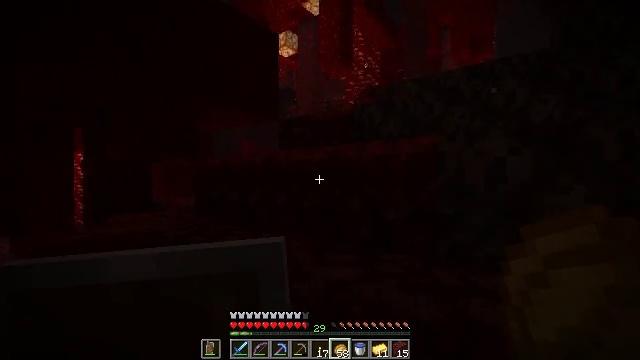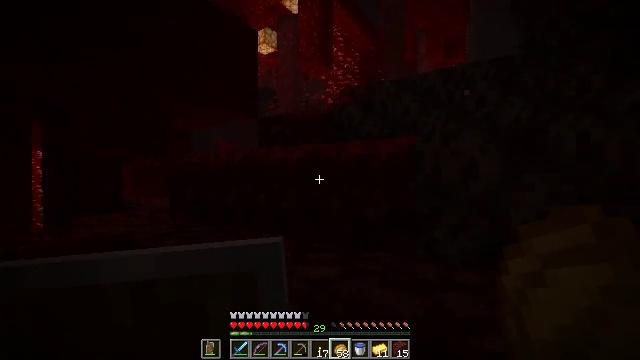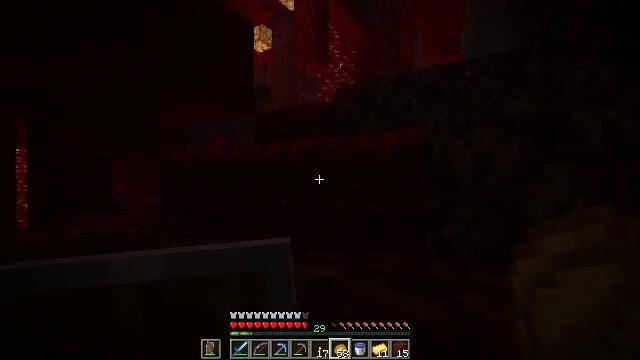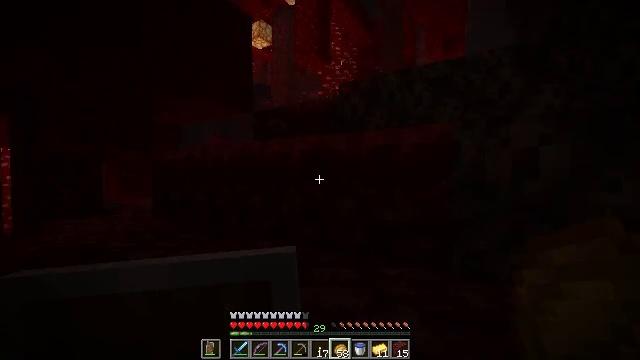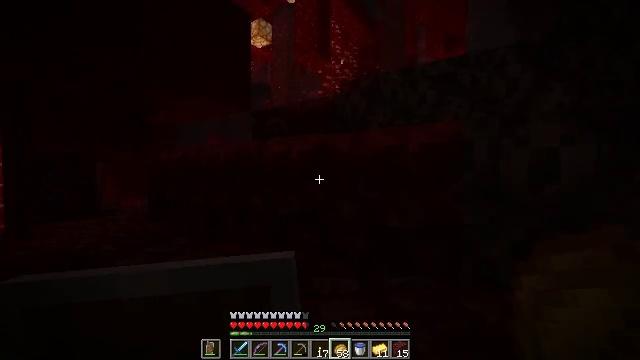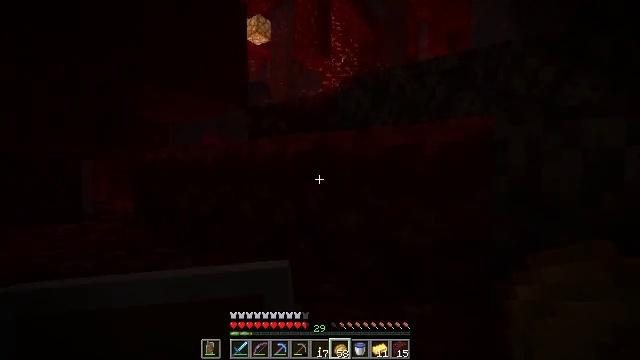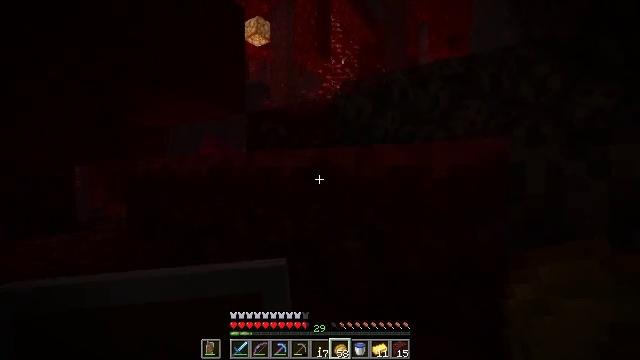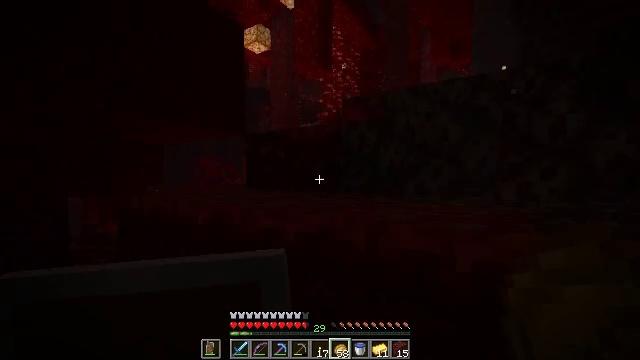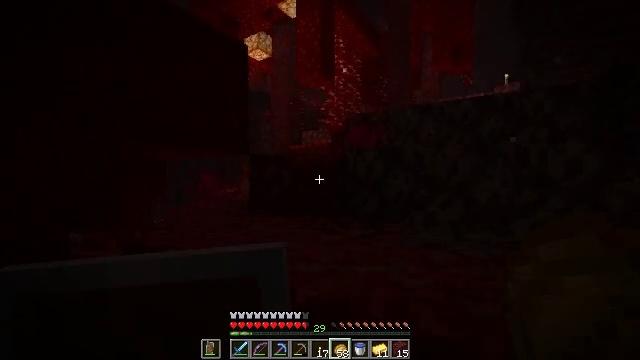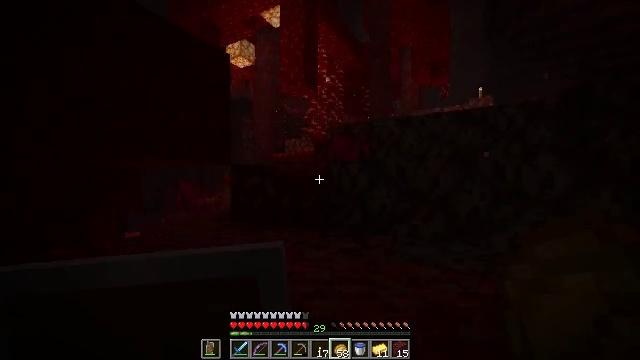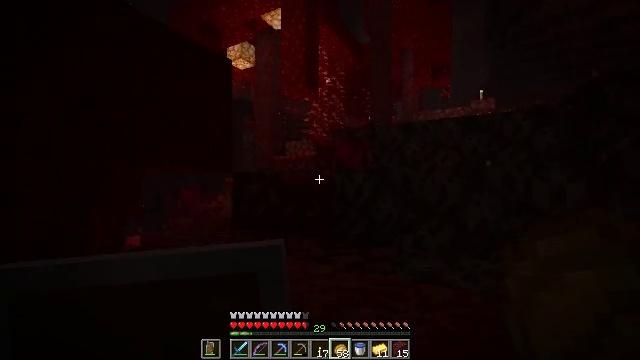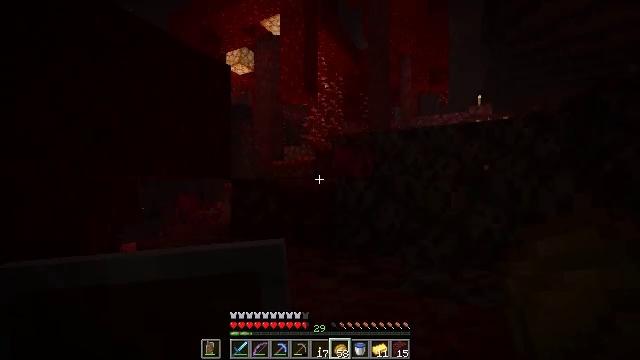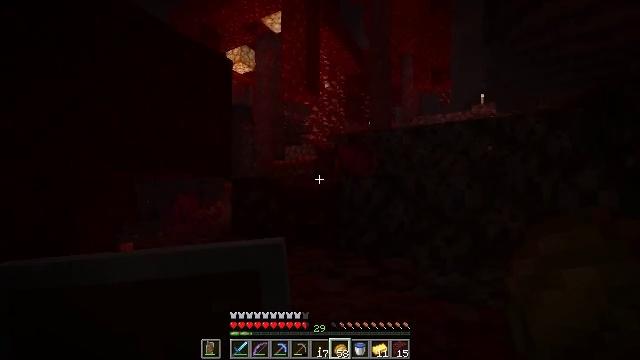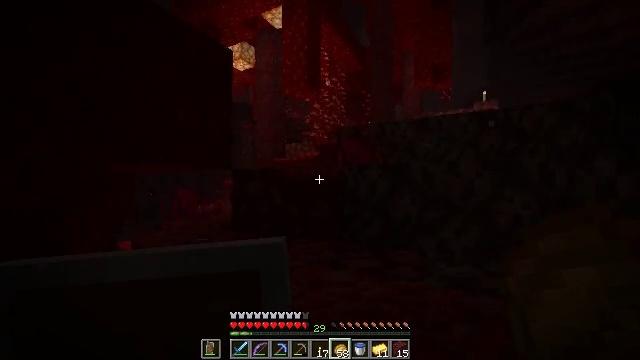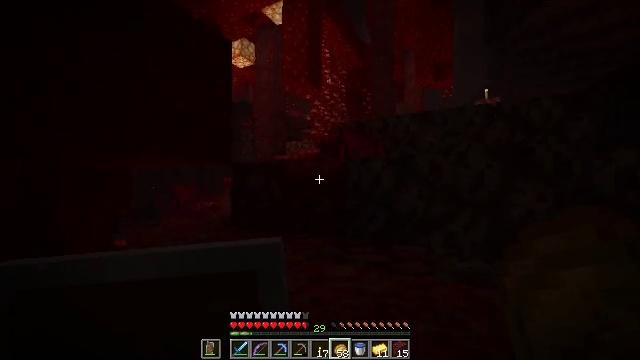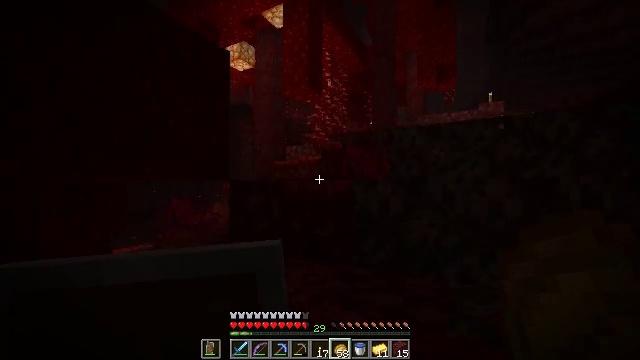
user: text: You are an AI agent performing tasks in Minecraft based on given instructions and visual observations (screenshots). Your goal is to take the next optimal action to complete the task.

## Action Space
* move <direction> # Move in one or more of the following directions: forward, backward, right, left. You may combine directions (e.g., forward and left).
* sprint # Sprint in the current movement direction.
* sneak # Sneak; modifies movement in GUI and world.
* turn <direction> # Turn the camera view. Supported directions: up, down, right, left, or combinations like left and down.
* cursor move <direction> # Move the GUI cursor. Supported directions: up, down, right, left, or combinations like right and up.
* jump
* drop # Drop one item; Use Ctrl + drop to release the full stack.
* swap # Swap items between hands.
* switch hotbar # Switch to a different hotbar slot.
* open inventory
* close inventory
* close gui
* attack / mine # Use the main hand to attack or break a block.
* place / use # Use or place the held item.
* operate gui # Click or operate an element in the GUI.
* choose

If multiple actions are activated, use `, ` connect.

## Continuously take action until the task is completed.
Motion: motion action
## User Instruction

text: Mine the crimson stem in the Nether.
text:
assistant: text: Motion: move forward, turn right
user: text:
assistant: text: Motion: move forward, turn right
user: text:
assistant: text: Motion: move forward
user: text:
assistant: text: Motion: move forward
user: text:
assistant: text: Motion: move forward
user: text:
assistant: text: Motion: move forward, jump
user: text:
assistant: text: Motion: move forward, jump
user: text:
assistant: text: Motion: move forward, jump
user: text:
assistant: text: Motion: move forward, turn right and up, jump
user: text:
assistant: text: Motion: move forward
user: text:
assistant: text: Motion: move forward
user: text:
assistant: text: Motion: move forward
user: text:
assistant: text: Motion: move forward
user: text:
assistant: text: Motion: move forward
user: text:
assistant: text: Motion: move forward, jump
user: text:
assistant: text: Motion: move forward, jump
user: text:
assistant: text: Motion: move forward, jump
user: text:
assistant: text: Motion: move forward, jump
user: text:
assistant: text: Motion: move forward, turn right and down
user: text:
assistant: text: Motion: move forward, turn right and down
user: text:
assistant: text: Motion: move forward, turn right
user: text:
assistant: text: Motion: move forward
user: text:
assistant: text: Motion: move forward, turn down
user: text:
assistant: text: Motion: move forward, turn down
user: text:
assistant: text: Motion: move forward
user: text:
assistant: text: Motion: move forward and move left
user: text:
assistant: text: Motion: move forward and move left, turn left
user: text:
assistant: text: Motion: move forward and move left
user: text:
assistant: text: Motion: move forward
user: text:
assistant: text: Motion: move forward, jump